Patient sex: M
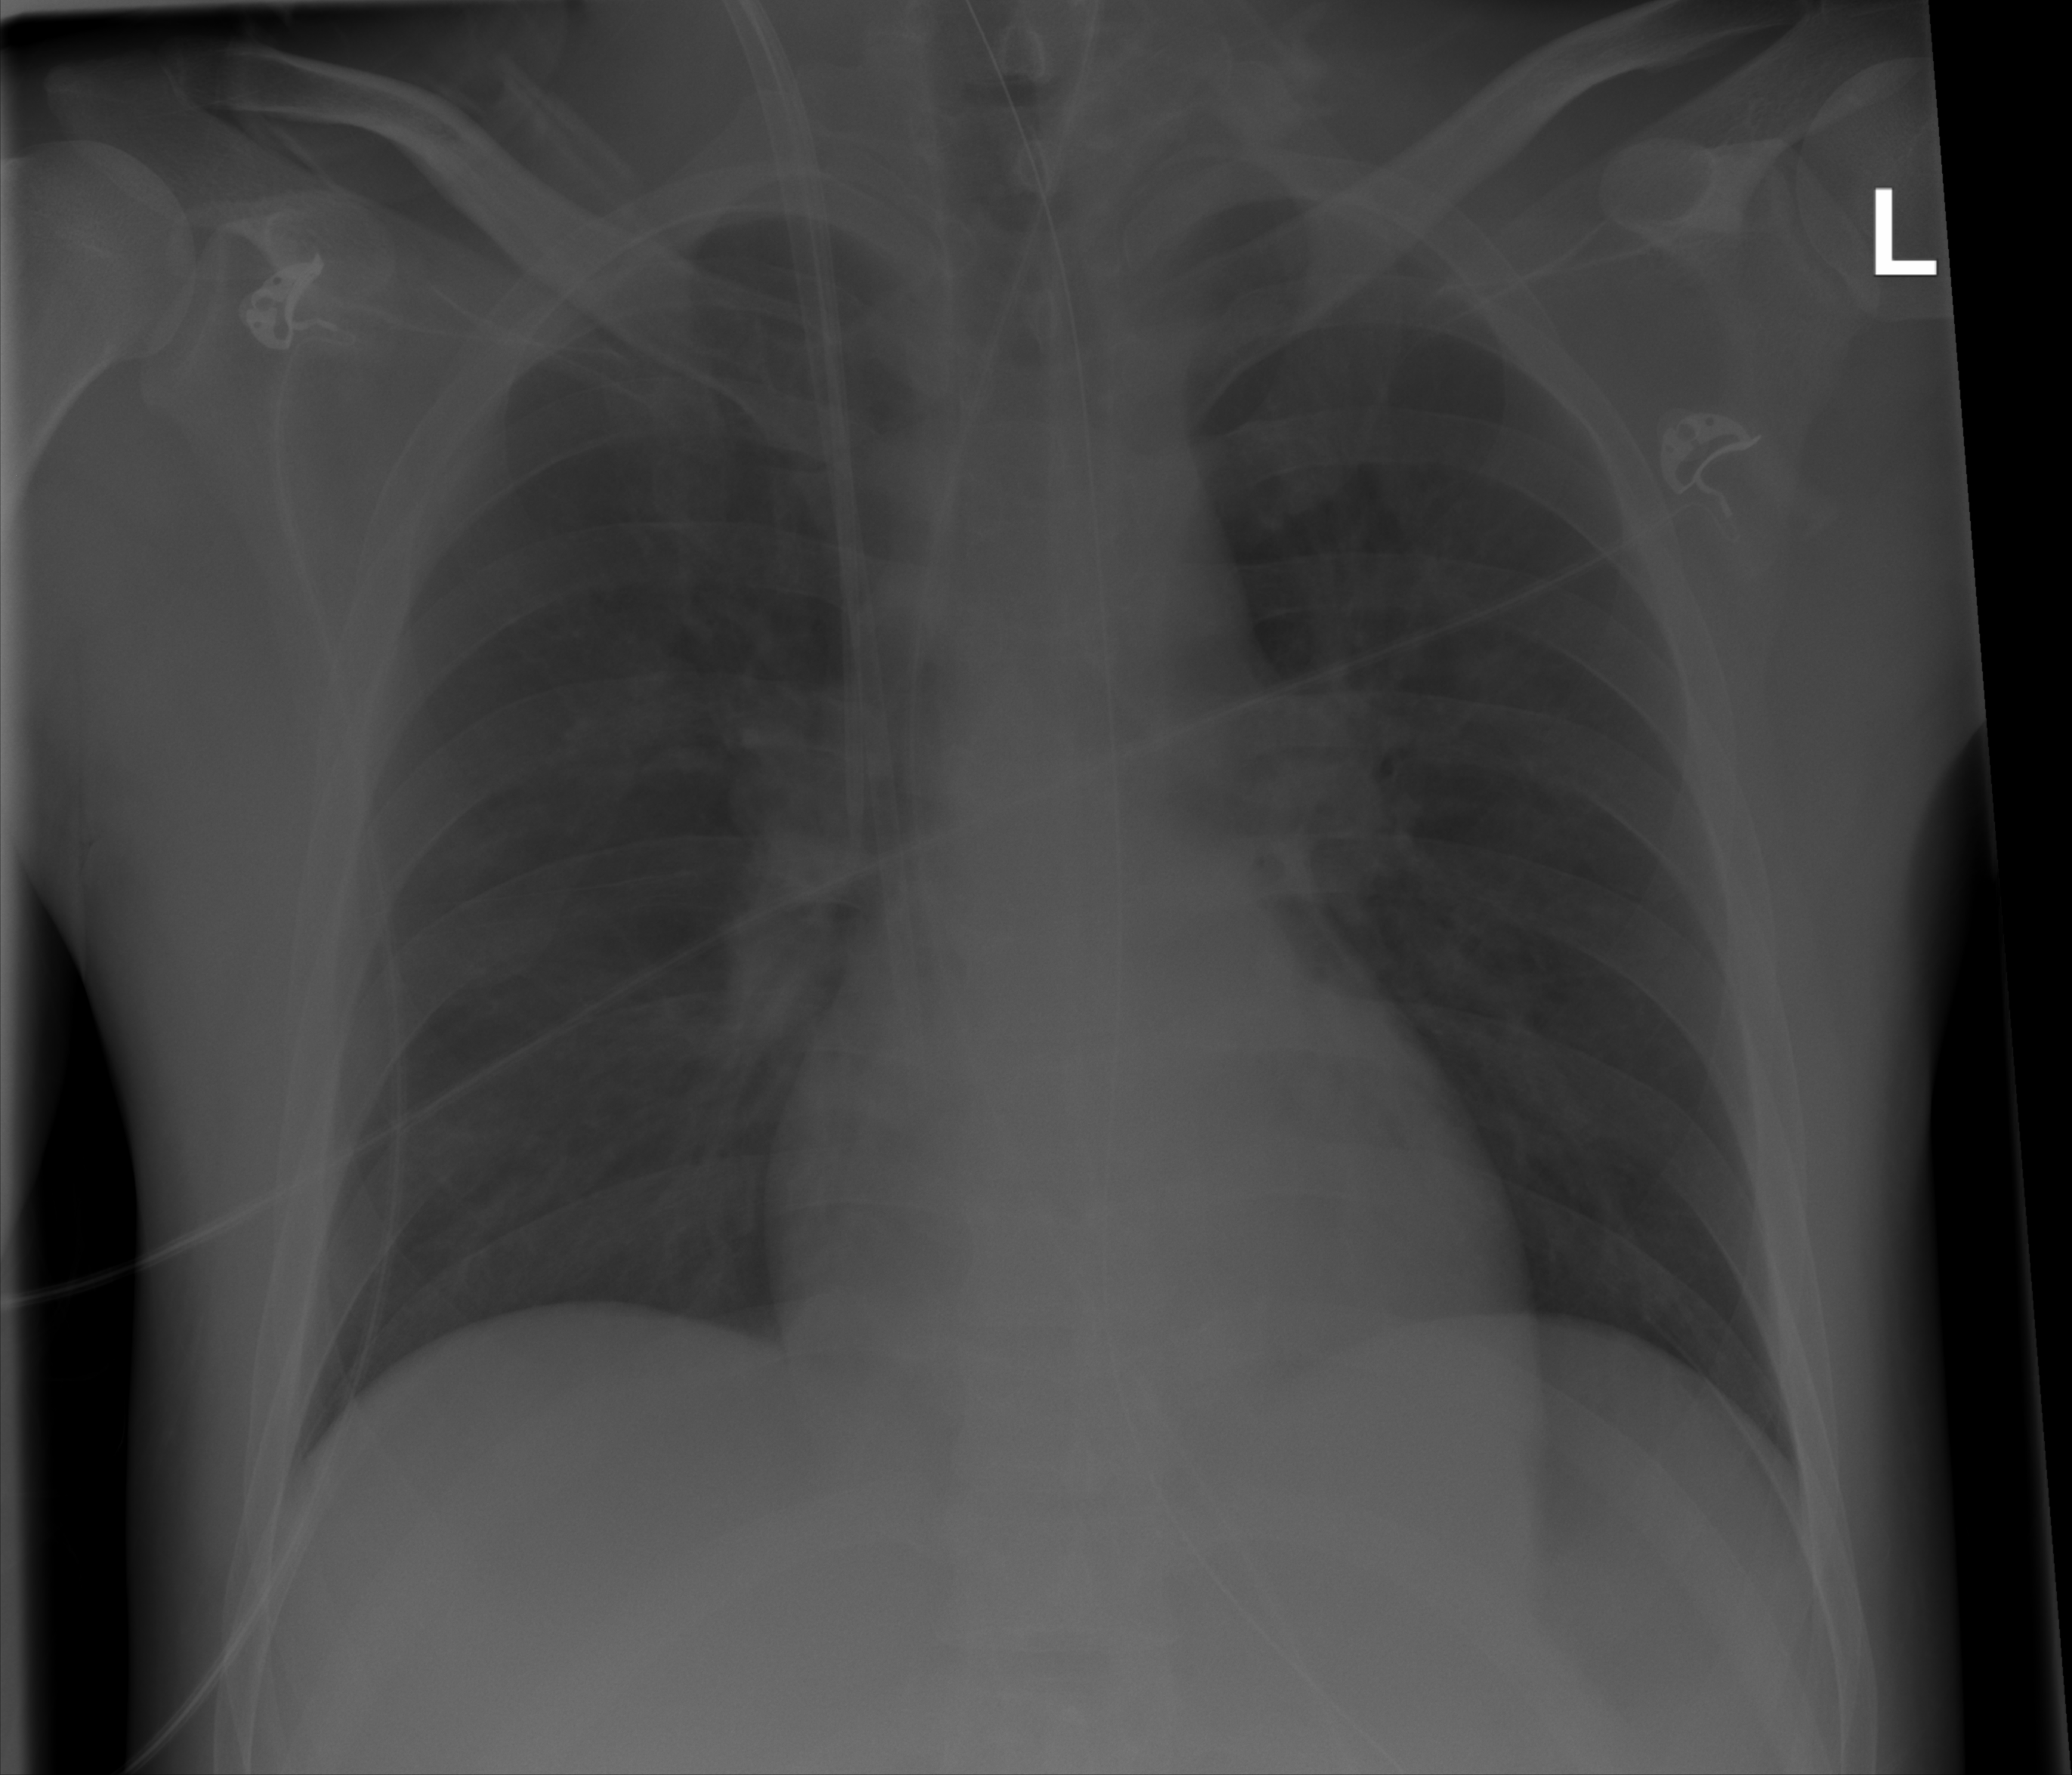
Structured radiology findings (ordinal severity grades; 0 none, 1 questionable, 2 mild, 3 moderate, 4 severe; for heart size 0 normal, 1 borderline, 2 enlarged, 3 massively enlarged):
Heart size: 0
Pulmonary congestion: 0
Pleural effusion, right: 0
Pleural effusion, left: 0
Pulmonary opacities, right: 0
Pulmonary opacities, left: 0
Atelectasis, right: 2
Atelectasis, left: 2